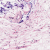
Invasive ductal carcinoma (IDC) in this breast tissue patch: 0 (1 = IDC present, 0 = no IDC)